Aerial crown-view tile of a tropical tree (Barro Colorado Island, Panama), acquired 20240918:
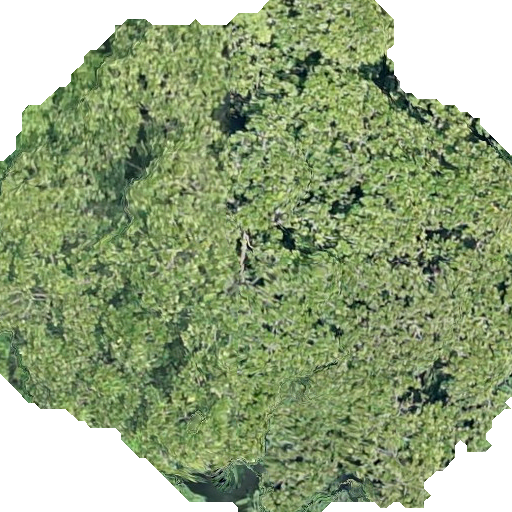
Species: Anacardium excelsum
GBIF accepted scientific name: Anacardium excelsum
Crown area: 362.645 m²